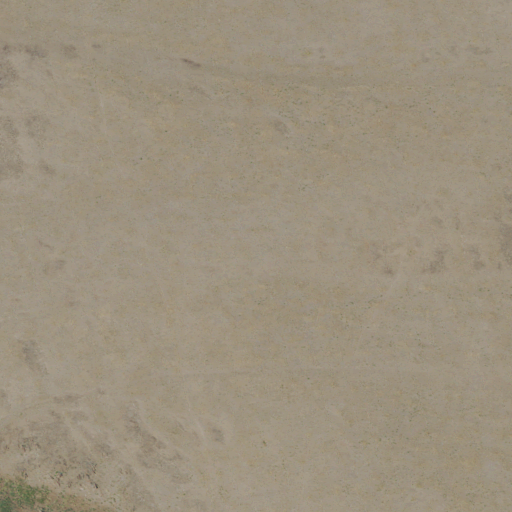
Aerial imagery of bench in Oregon named Dry Creek Bench containing only grassland